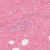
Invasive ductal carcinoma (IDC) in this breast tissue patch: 0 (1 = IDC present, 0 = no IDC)